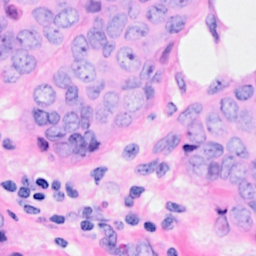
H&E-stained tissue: Breast